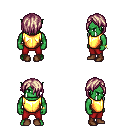
a pixel art fantasy rpg character, male body template, orc, green skin, gold chest armor, red pants, white blonde bangs hairstyle, bracelets, brown shoes, four views (front, back, left, right), 2x2 character sprite sheet, small pixel art, hard edges, no anti-aliasing